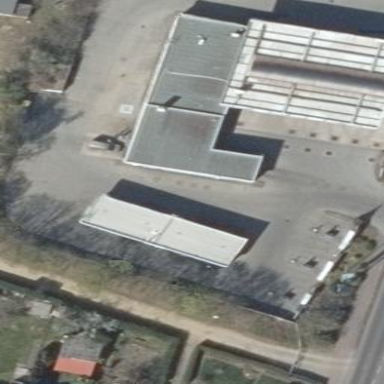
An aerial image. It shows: Fuel station.